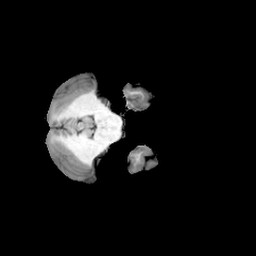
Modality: T1w
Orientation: axial
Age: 19
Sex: female
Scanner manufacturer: philips
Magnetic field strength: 3 T
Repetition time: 0.0082 s
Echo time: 0.0037 s